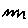
Label: zigzag